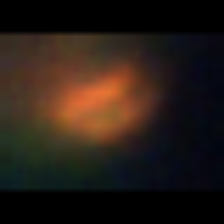
Taxon: NanoPlankton
Group: Other